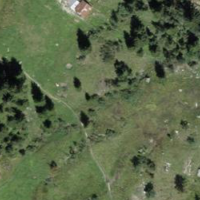
EUNIS habitat code: 26
Species observed at this site:
Geum rivale
Argynnis paphia
Euphorbia cyparissias
Polygala vulgaris
Dactylorhiza sambucina